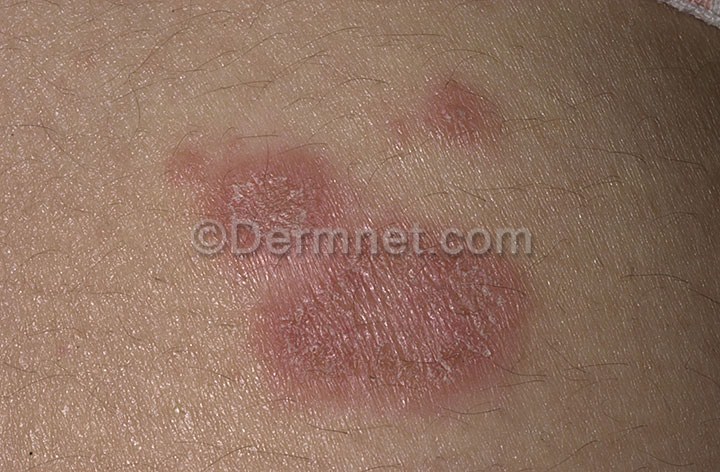
Disease: Psoriasis pictures Lichen Planus and related diseases